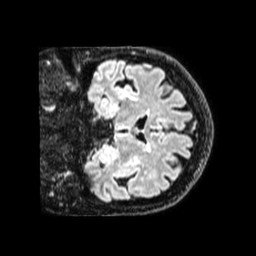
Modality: FLAIR
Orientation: coronal
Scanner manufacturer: philips
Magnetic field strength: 1.5 T
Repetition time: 4.8 s
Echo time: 0.3326 s